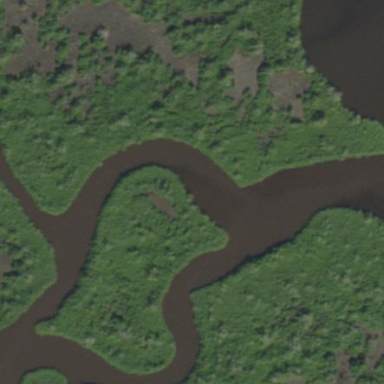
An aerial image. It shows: Wetland area dominated by mangroves.